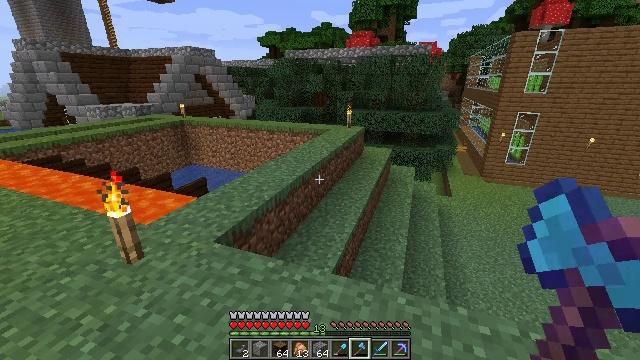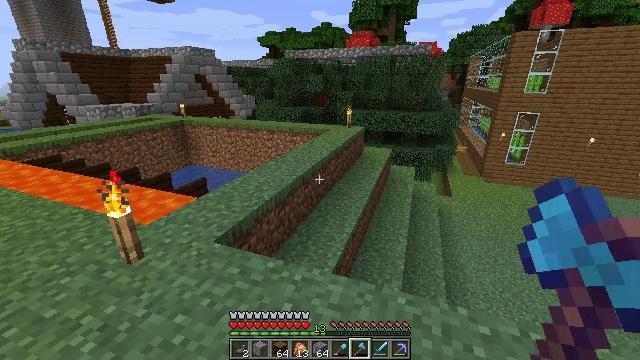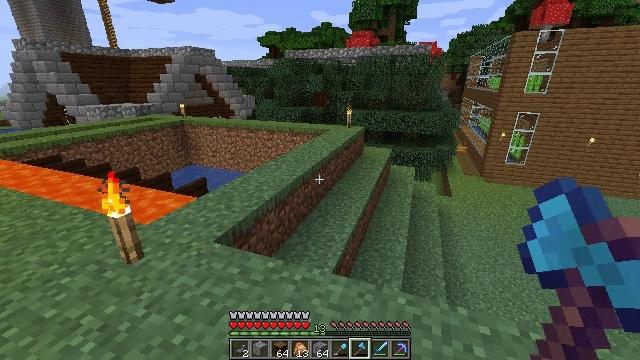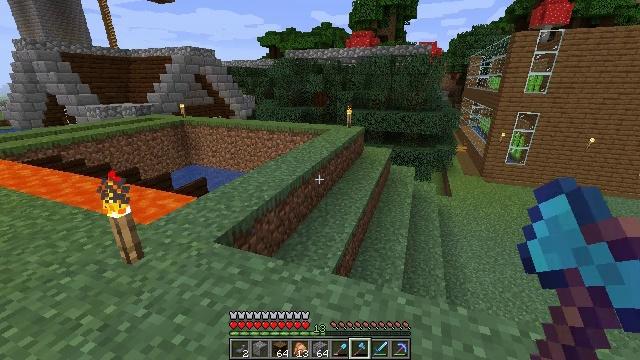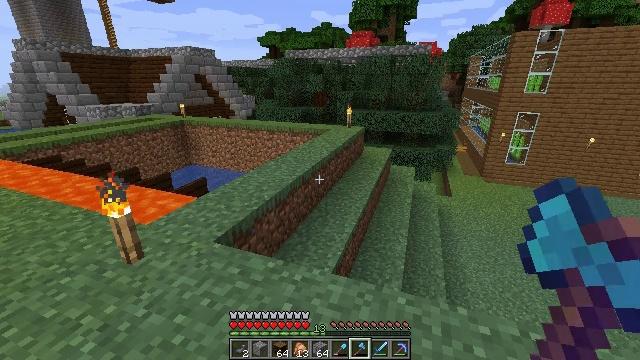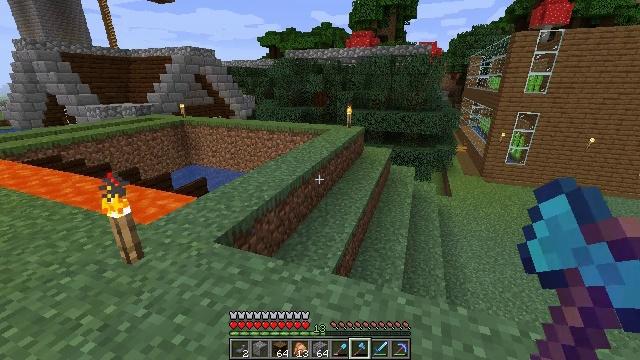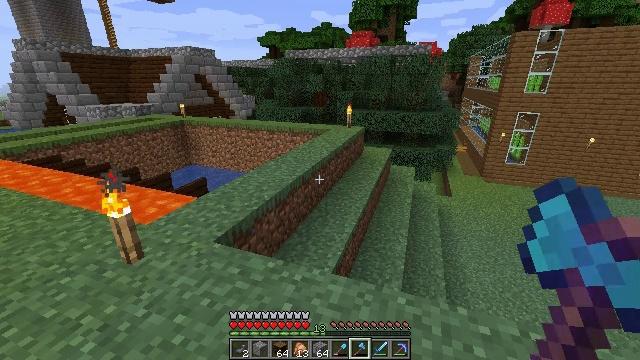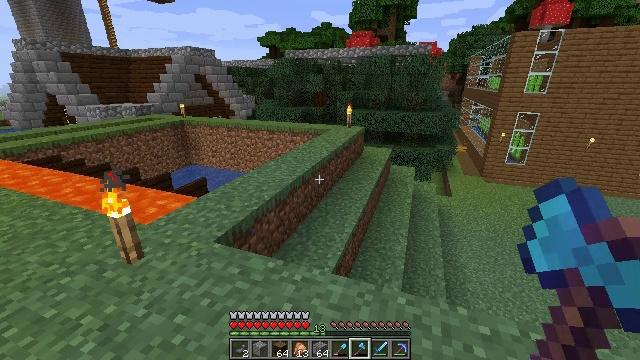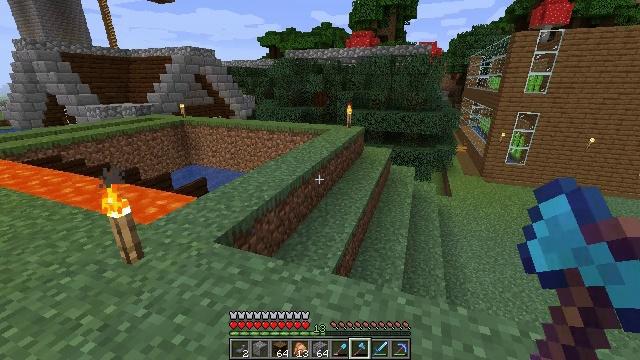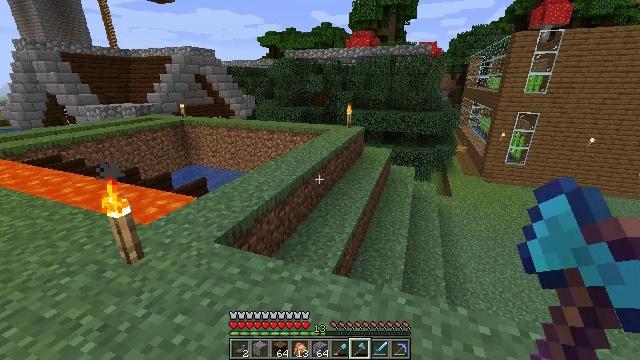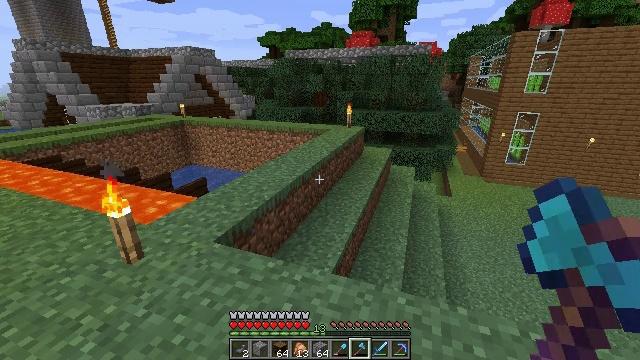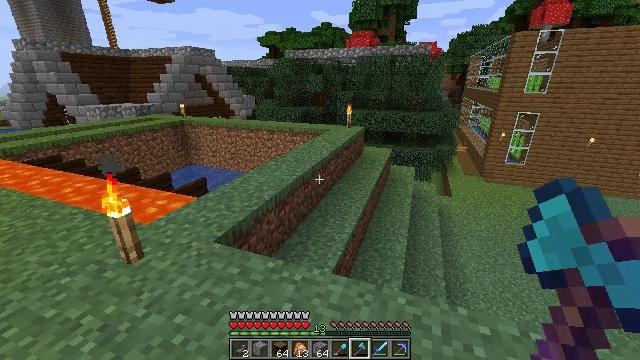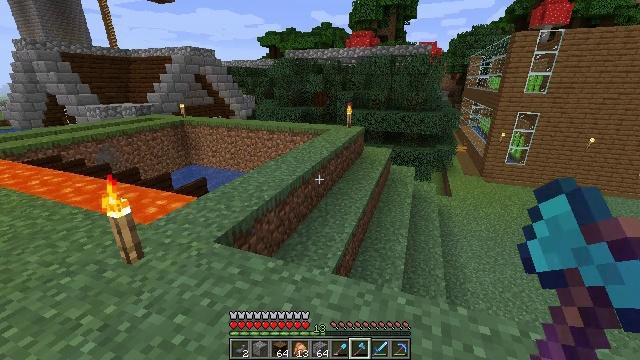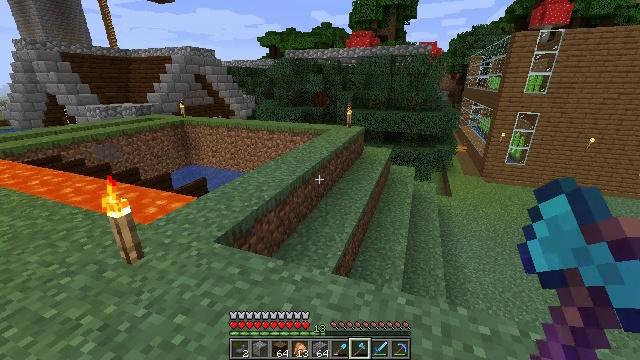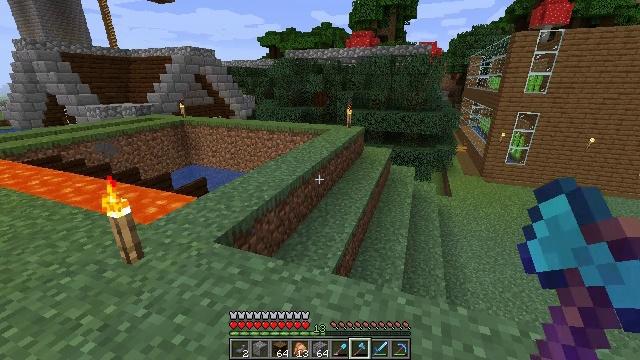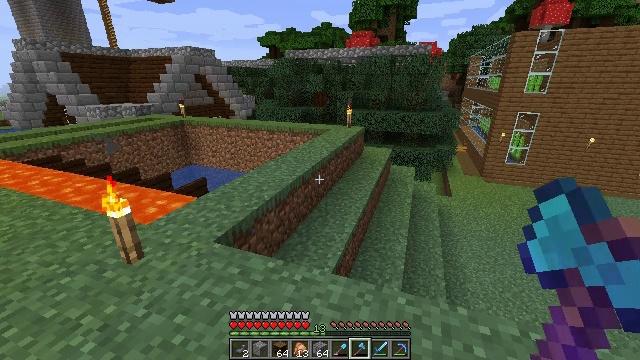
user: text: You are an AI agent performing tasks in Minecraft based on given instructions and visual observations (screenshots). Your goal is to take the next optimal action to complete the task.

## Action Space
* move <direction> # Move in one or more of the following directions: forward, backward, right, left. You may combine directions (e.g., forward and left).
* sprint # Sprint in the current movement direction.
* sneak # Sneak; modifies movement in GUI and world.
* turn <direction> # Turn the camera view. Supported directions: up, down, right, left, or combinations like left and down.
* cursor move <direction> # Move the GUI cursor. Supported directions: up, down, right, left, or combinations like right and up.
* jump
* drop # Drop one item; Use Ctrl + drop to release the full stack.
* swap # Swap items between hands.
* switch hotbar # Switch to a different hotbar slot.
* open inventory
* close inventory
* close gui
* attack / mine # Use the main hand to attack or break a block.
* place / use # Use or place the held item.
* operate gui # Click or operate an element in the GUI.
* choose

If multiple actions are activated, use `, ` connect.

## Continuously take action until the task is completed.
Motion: motion action
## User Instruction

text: Harvest wheat from the field.
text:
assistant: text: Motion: no_op
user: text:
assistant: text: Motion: no_op
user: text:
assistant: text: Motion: no_op
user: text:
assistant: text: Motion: no_op
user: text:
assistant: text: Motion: no_op
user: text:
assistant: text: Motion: no_op
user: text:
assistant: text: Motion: no_op
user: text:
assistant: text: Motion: no_op
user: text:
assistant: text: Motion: no_op
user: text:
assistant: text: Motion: no_op
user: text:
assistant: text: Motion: no_op
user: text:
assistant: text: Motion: no_op
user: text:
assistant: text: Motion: no_op
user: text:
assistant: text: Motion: no_op
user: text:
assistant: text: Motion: no_op
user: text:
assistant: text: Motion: no_op
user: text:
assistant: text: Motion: no_op
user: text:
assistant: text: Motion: no_op
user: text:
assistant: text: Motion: no_op
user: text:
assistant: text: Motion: no_op
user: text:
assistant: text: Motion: no_op
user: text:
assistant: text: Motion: no_op
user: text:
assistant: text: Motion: no_op
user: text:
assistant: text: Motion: no_op
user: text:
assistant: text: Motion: no_op
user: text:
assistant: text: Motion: no_op
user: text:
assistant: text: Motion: no_op
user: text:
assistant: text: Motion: no_op
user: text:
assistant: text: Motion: no_op
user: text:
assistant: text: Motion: no_op